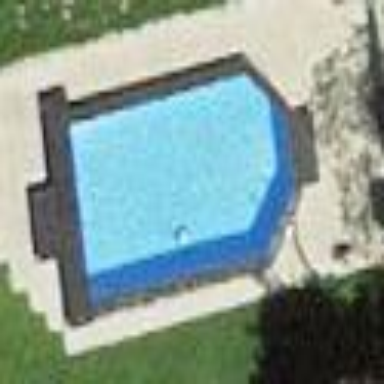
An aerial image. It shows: Swimming pool located in leisure land.